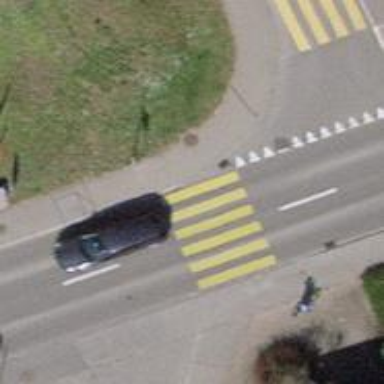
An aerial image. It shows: Zebra crossing with distinctive markings.